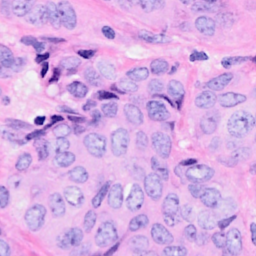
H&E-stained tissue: Breast